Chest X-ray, PA view. Patient: 56 years old, sex F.
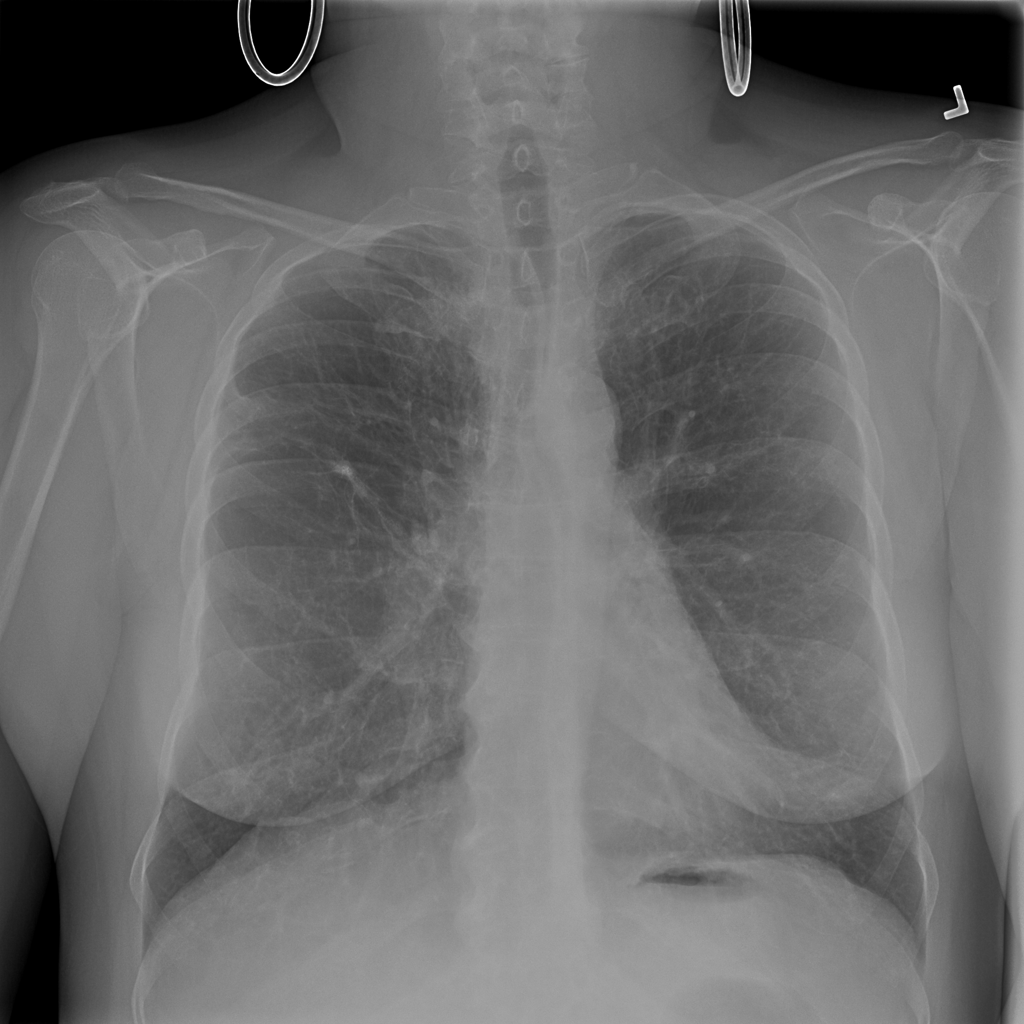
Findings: No Finding